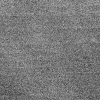
Atmospheric dust classification: dusty